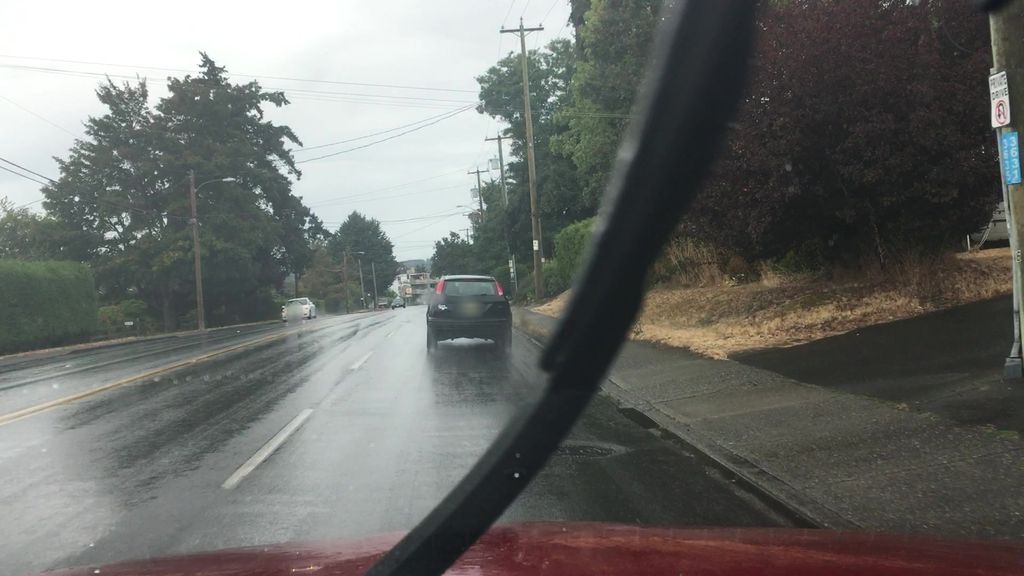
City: victoria